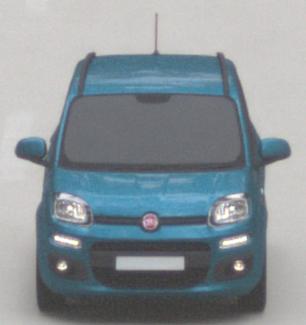
Make: Fiat
Model: Panda 1.2 8V
Detailed model: Panda (312)
Model produced from: 2013/02
Model produced until: 2013/12
Doors: 5
Color: blue
Road condition: dry road
Daytime: sunrise or sunset
Contrast: medium contrast